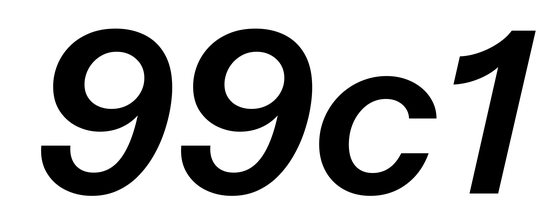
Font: InstrumentSans-Italic_SemiBold_Italic